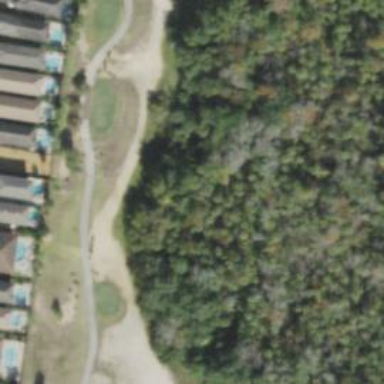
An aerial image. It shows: Sand bunker on golf course.